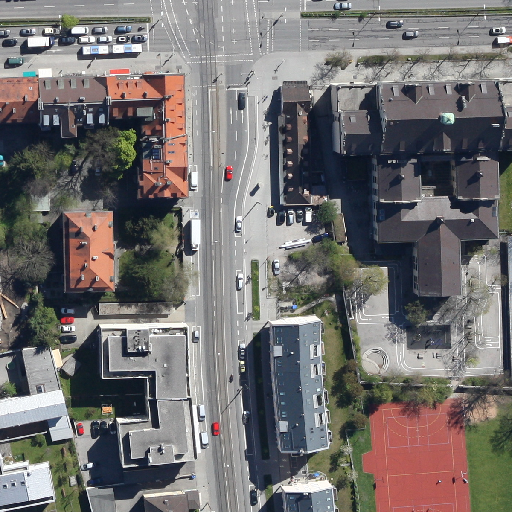
Referring expression: light-duty vehicle